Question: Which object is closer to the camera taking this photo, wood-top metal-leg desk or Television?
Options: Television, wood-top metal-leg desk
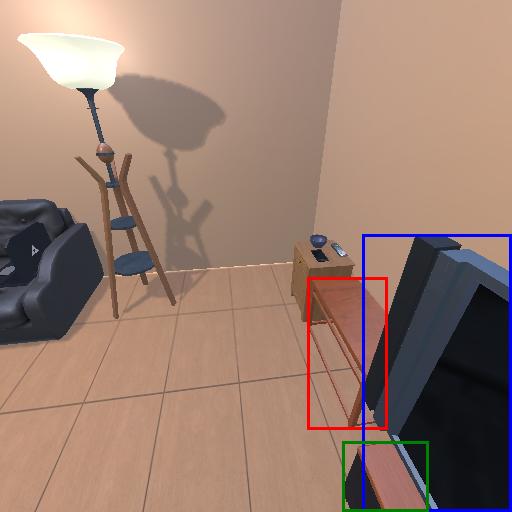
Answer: Television